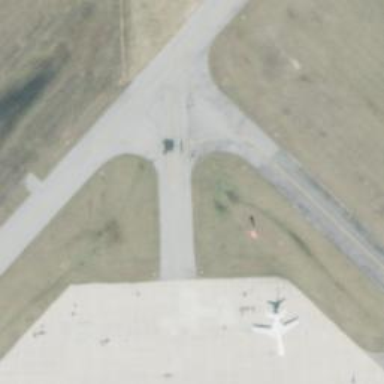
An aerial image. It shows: Asphalt taxiway at the airport.